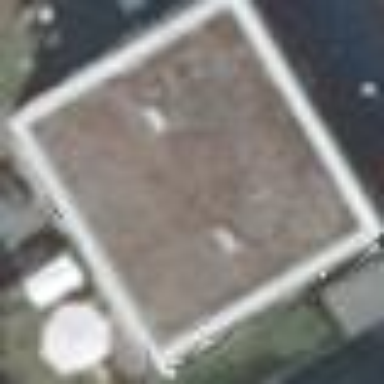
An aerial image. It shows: House with flat roof.